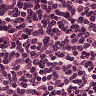
Metastatic tissue present: no